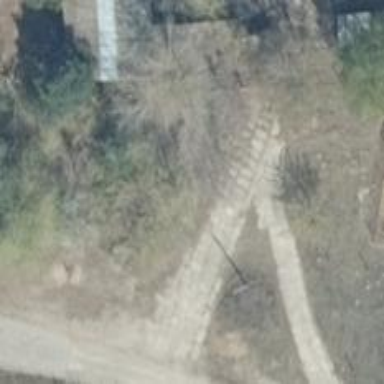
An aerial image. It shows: Service road with concrete plates surface.